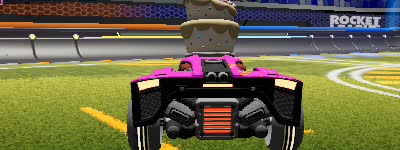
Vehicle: breakout